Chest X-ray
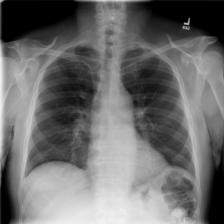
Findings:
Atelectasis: negative
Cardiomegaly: negative
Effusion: negative
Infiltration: negative
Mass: negative
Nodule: negative
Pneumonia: negative
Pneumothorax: negative
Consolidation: negative
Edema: negative
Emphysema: negative
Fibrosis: negative
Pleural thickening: negative
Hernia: negative